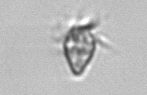
Label: Paratontonia_gracillima